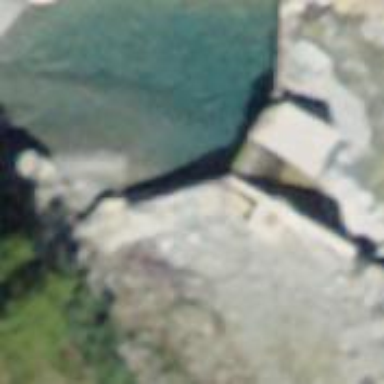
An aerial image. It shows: Retaining wall.